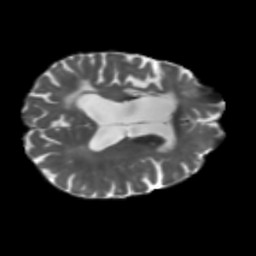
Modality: T2w
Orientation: axial
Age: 63
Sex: female
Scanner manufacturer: siemens
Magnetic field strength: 3 T
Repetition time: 5.47 s
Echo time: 0.0854 s